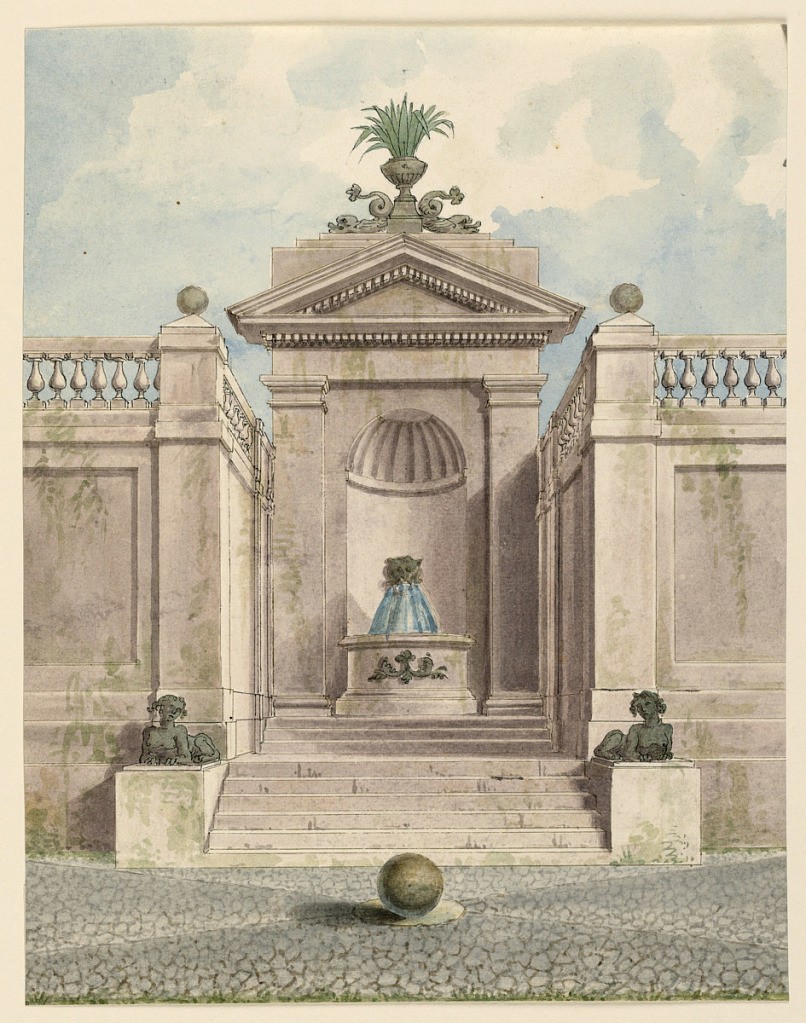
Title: Fountain in a Niche
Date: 1800–1820
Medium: Pen and brown ink, watercolor Support: white wove paper
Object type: Drawing
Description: Walls with balustrades on top form a niche in the rear of which an aedicula stands; it shows a niche to which a lion mask is fastened from which water pours in a basin; steps lead up to the basin; the bottom flight is flanked by sphinxes upon pedestals; a sphere on the paved ground. (RB '45)